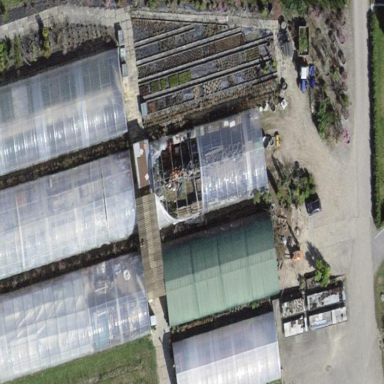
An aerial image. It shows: Greenhouse.